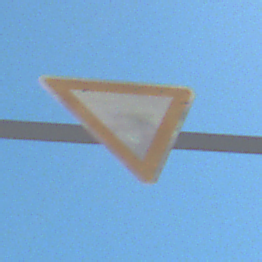
Verkehrszeichen: VorfahrtGewaehren
Umgebung: Outdoor, Special
Tageszeit: Midday
Wetter: PartlyCloudy
Licht: Natural
Jahreszeit: NotSpecified
Kontrast: HighContrast